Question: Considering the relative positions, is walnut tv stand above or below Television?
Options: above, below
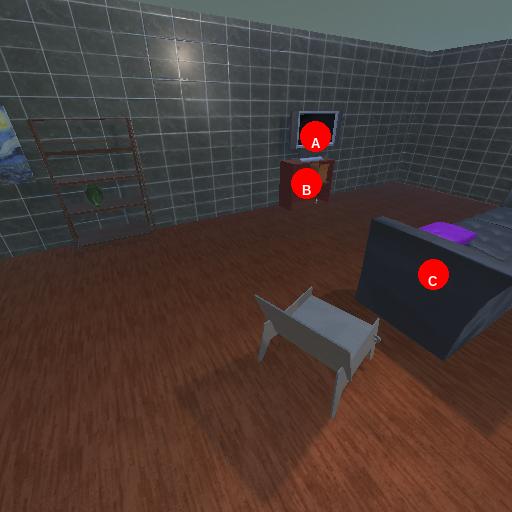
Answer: above